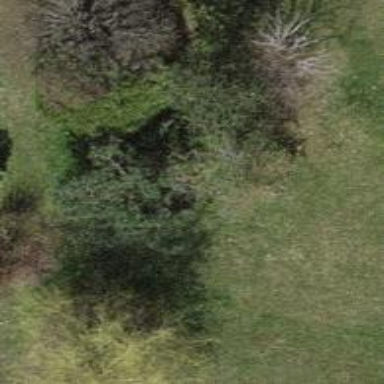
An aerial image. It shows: Deciduous broadleaved tree in garden.